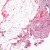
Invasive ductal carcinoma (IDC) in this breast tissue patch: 0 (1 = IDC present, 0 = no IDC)